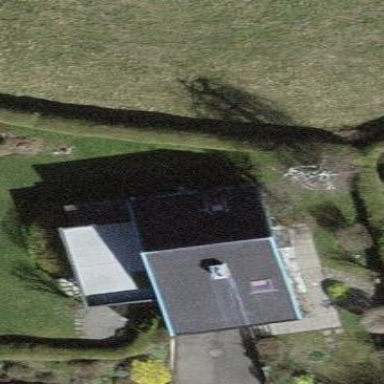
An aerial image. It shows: Simple and straightforward house.